Question: Count the number of objects in the diagram.
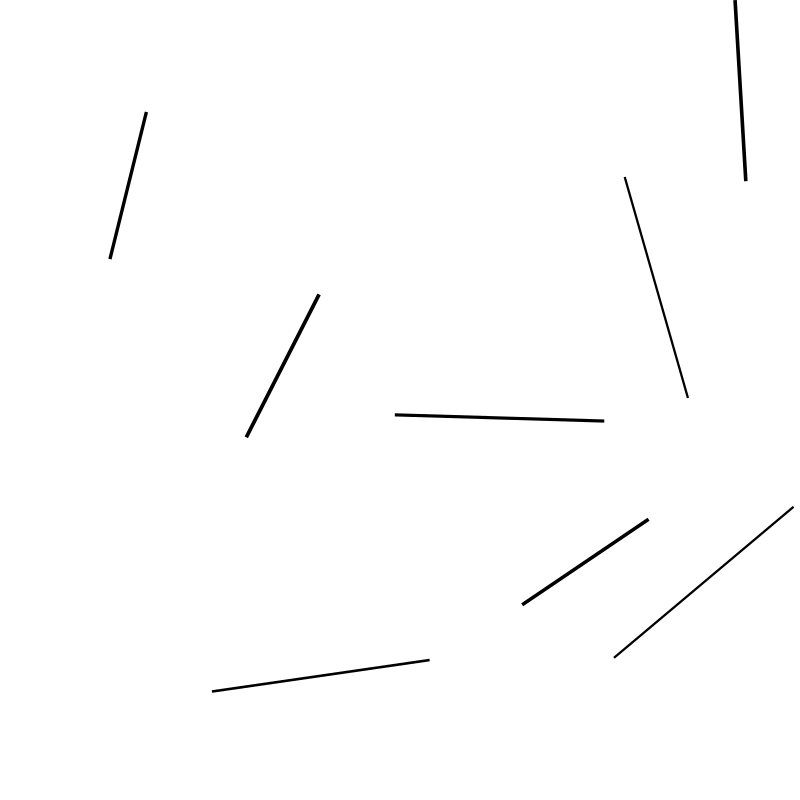
Answer: 8